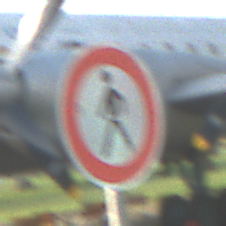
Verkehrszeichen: VerbotFussgaenger
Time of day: SunriseSunset
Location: Outdoor (Special)
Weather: Clear
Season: NotSpecified
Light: Natural